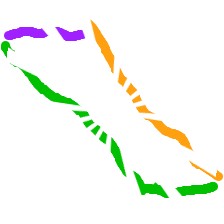
Shape: parallelogram